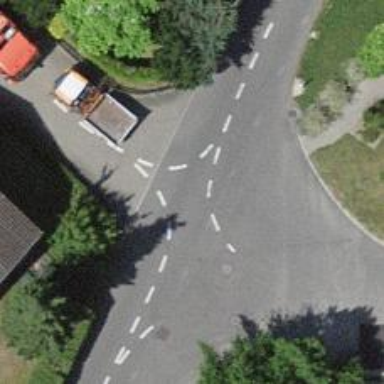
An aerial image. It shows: Asphalt road in residential area.